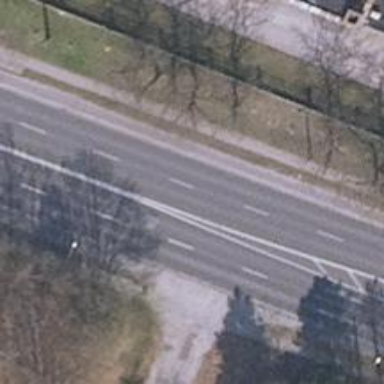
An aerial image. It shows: Primary highway with asphalt surface. There are sidewalks on both sides and dedicated cycle track.